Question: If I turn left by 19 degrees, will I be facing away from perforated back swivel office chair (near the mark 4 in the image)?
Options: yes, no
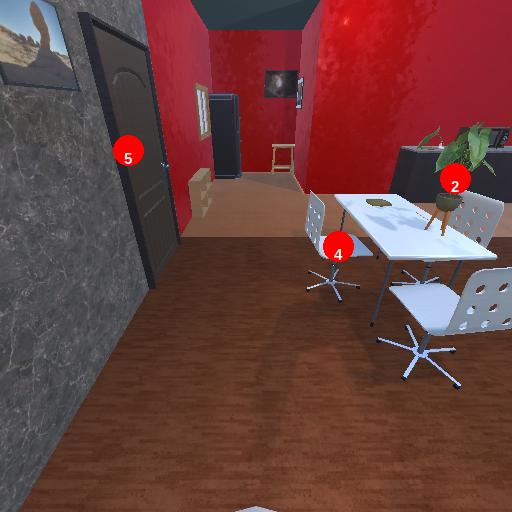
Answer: yes